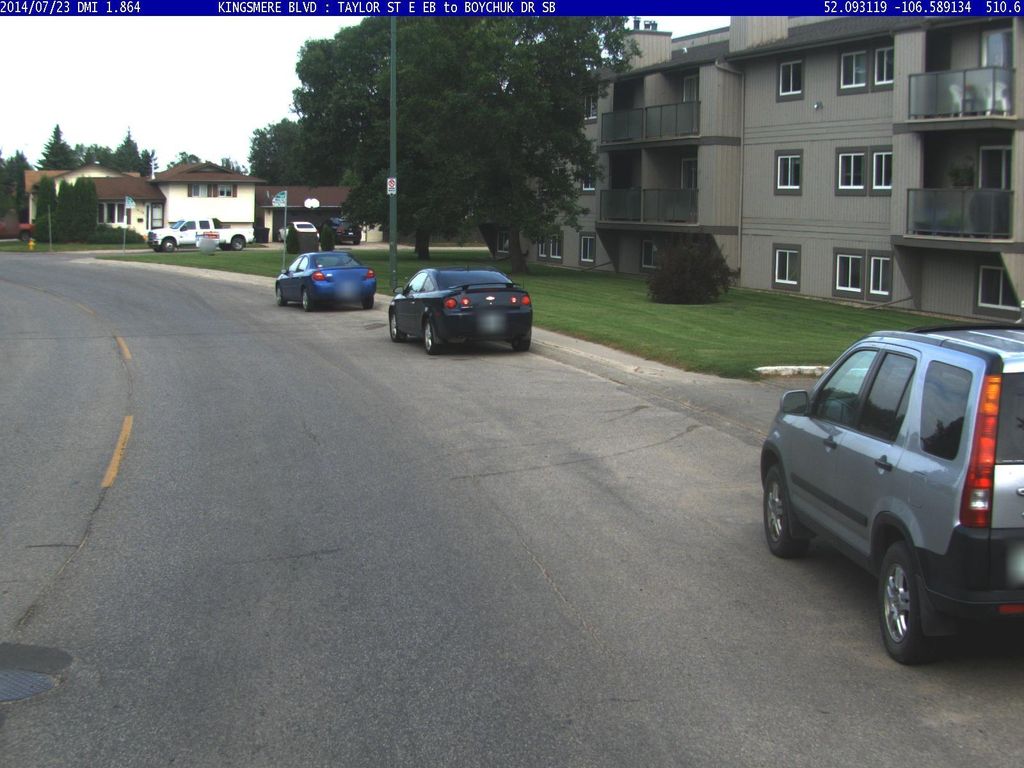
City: saskatoon